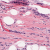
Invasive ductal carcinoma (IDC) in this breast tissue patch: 1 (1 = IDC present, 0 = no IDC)